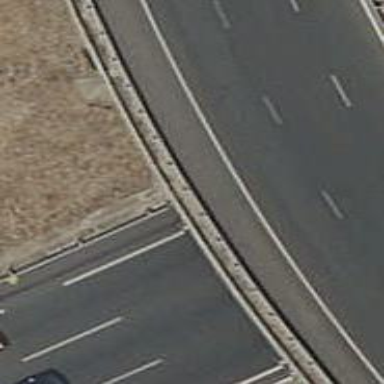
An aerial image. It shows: Guard rail.